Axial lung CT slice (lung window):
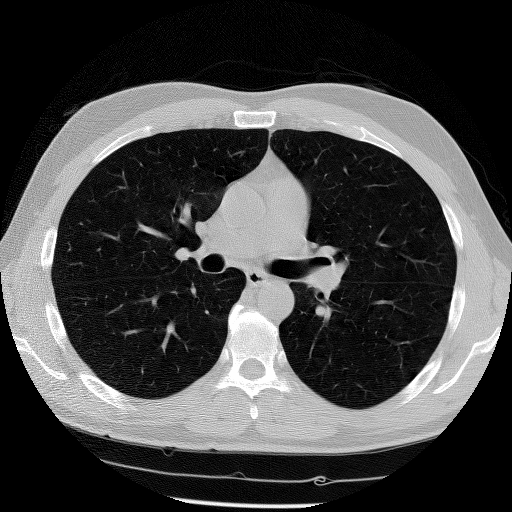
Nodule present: no